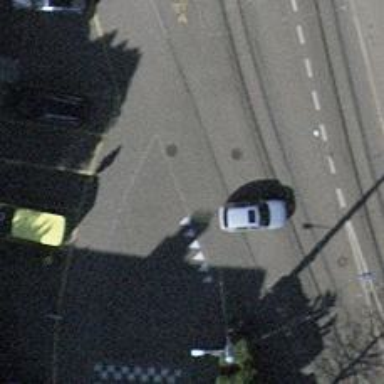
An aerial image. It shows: Unmarked crossing with traffic calming table on the road.